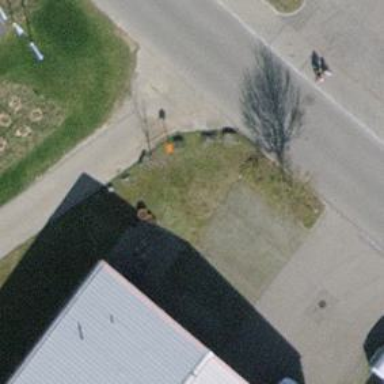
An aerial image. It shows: Orange aerial marker.